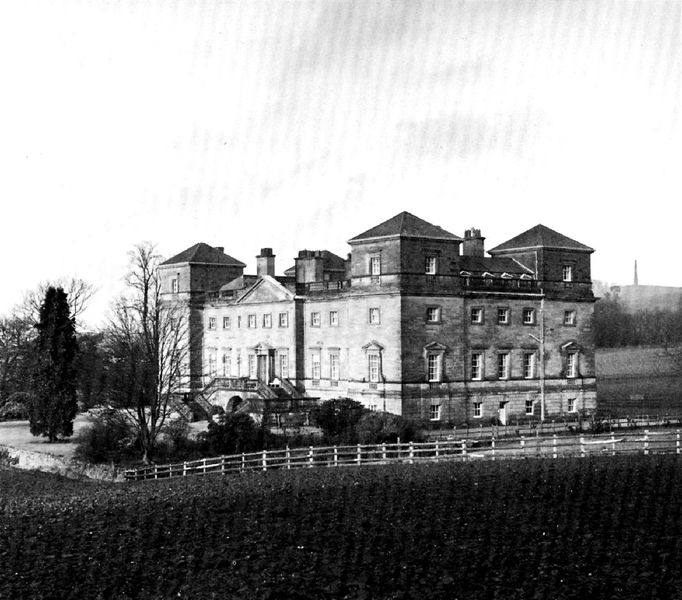
Titel: Worcestershire, Hagley Hall
Künstler: Sanderson Miller
Standort: (GB Worcestershire) (EU - GB - Worcestershire)
Schlagwörter: baum, himmel, weiß, bäume, landschaft, fenster, schwarz, dach, gebäude, haus, park, schloss, weg, wiese, zaun, wand, architektur, stein, erde, england, wald, garten, fassade, türen, dächer, mauer, schornsteine, gelände, hof, winter, platz, immel, treppe, treppen, geländer, foto, eingang, burg, türme, groß, stich, schwarzweiß, gemäuer, villa, gefängnis, freitreppe, herrenhaus, grundstück, europa, stiege, sticj, europäisch, himmrl, rüten, goldenes dreieck